Field crop: tomato
Growth stage: 1
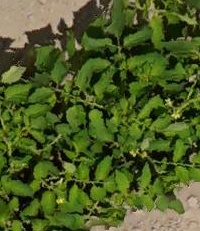
Species: tomato